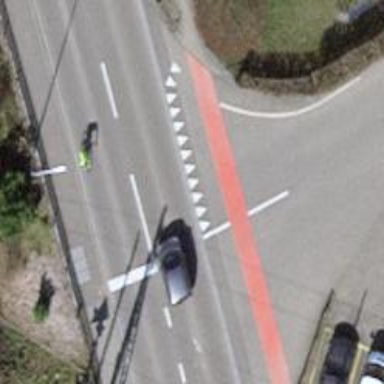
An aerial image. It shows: Uncontrolled crossing with surface markings.